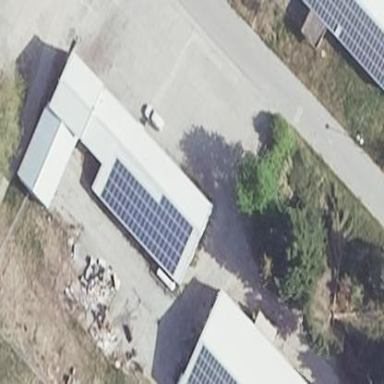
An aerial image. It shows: Building equipped with solar photovoltaic panel for generating electricity. The small installation is solar power generator.